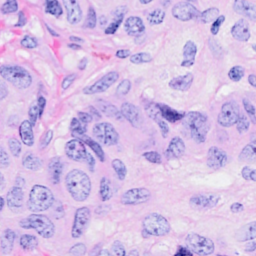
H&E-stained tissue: Breast